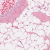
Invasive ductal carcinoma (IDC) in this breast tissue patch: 0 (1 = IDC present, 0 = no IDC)